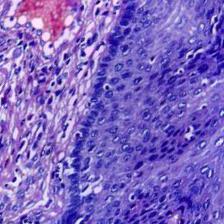
Diagnosis: Normal